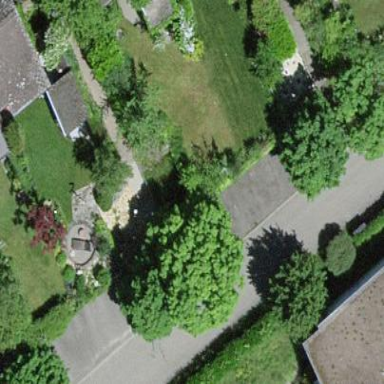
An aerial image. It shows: Garages with flat grass-covered roofs.